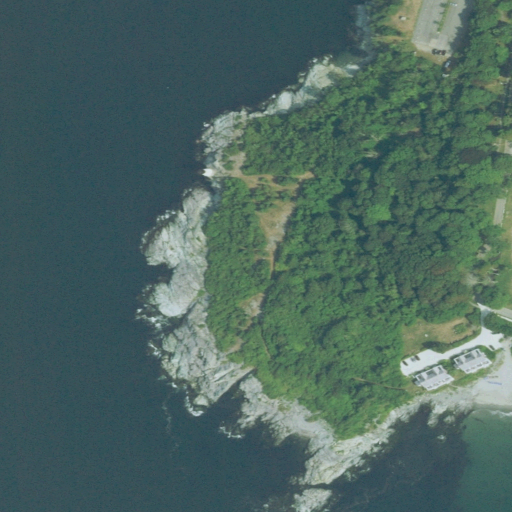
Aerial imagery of cape in Rhode Island named Ragged Point containing open water, deciduous forest, grassland, herbaceous wetlands, barren land, open development, mixed forest, low intensity development, and medium intensity development